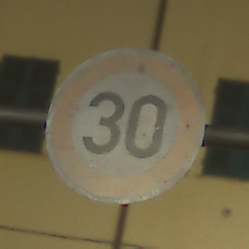
Verkehrszeichen: Geschwindigkeit30
Umgebung: Outdoor, Urban
Tageszeit: Night
Wetter: PartlyCloudy
Licht: Artificial
Jahreszeit: NotSpecified
Kontrast: HighContrast